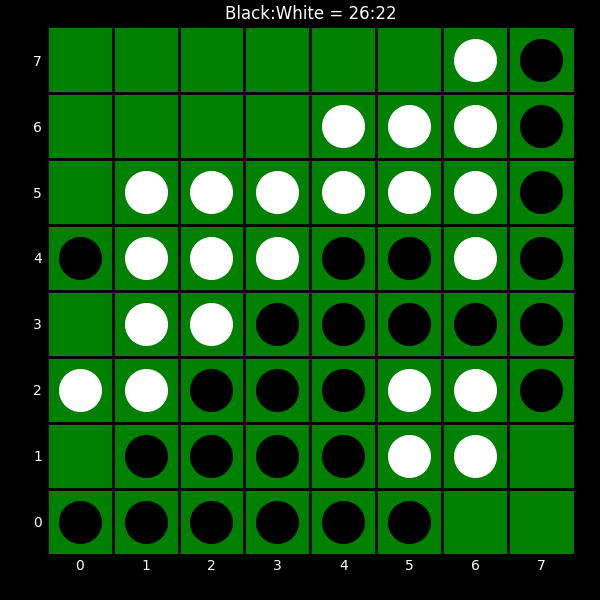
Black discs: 26
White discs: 22